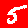
Digit: 5